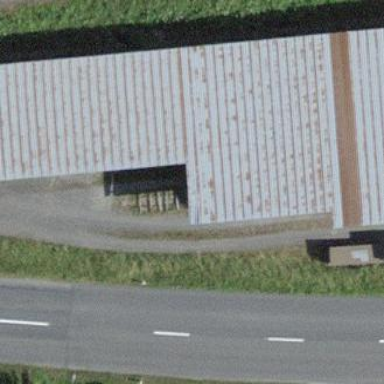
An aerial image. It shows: View of roof of building.